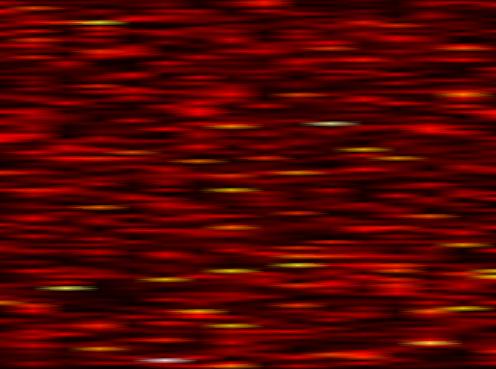
Label: WOLA